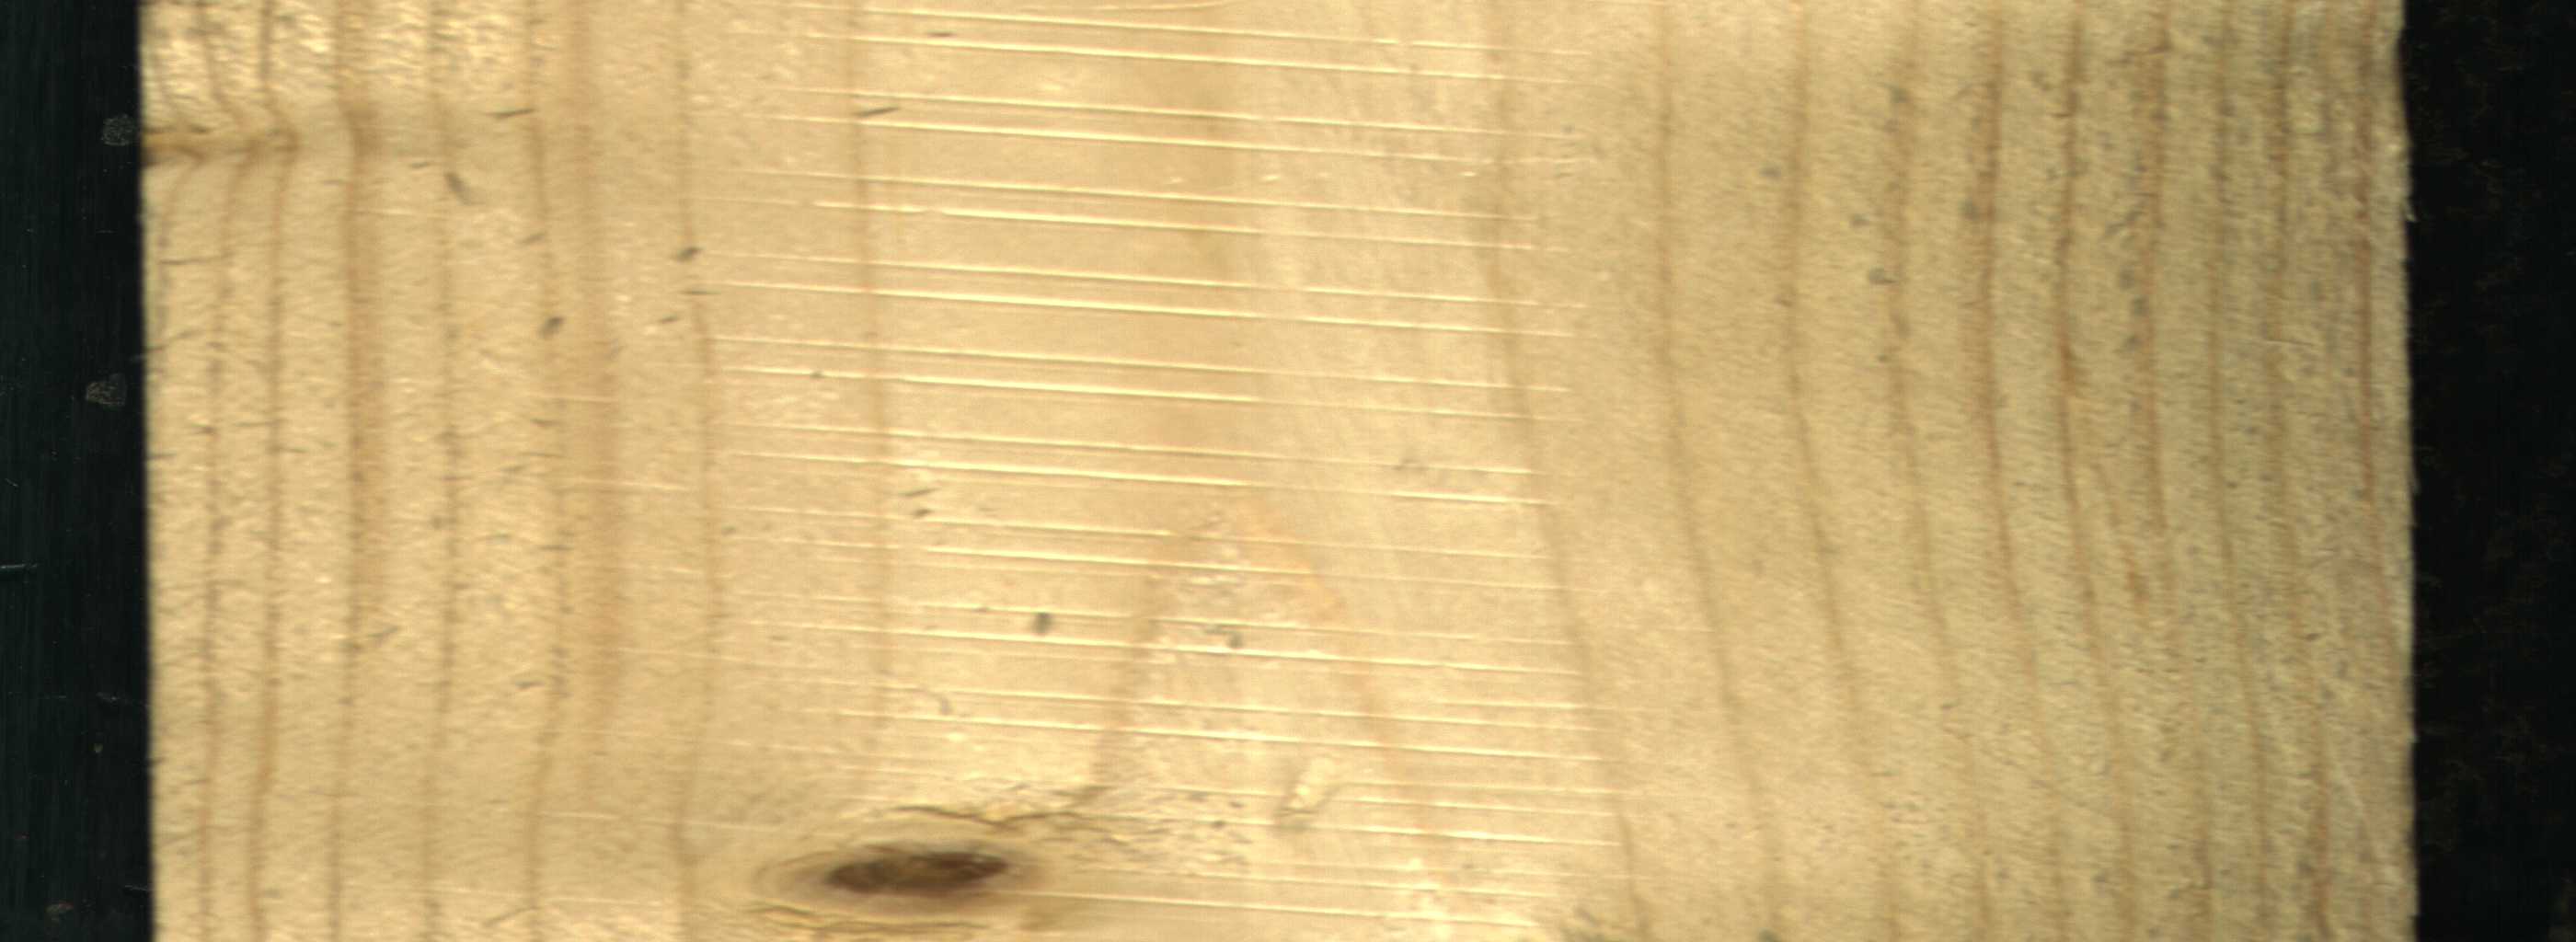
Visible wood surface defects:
Live_Knot